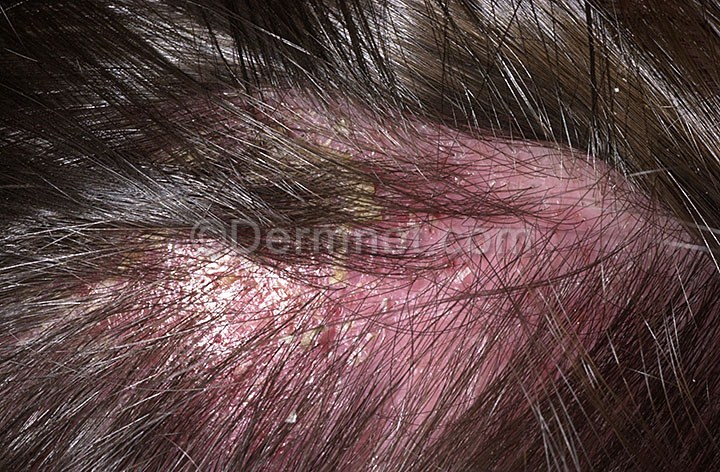
Disease: Psoriasis pictures Lichen Planus and related diseases